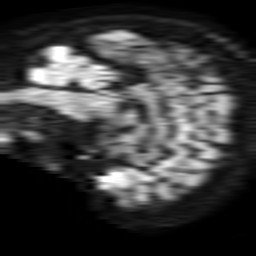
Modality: TRACE
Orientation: sagittal
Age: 55
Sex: female
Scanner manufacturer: philips
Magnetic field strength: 1.5 T
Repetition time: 3.4 s
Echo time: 0.06922 s